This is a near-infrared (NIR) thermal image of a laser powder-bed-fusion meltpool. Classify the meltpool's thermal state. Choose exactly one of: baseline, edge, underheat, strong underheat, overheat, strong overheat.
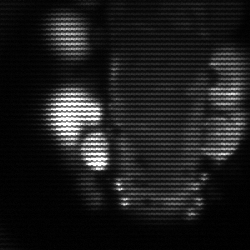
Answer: strong underheat